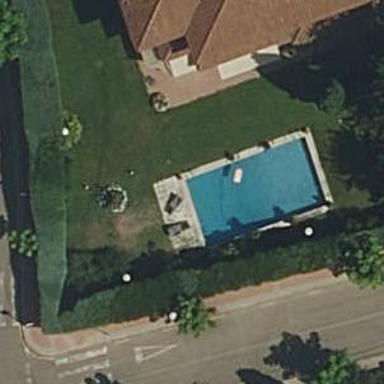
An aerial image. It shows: Swimming pool located in leisure land.